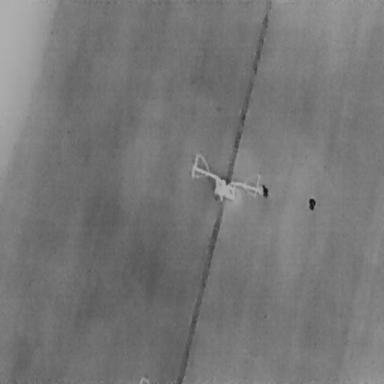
There are two People in the infrared image.